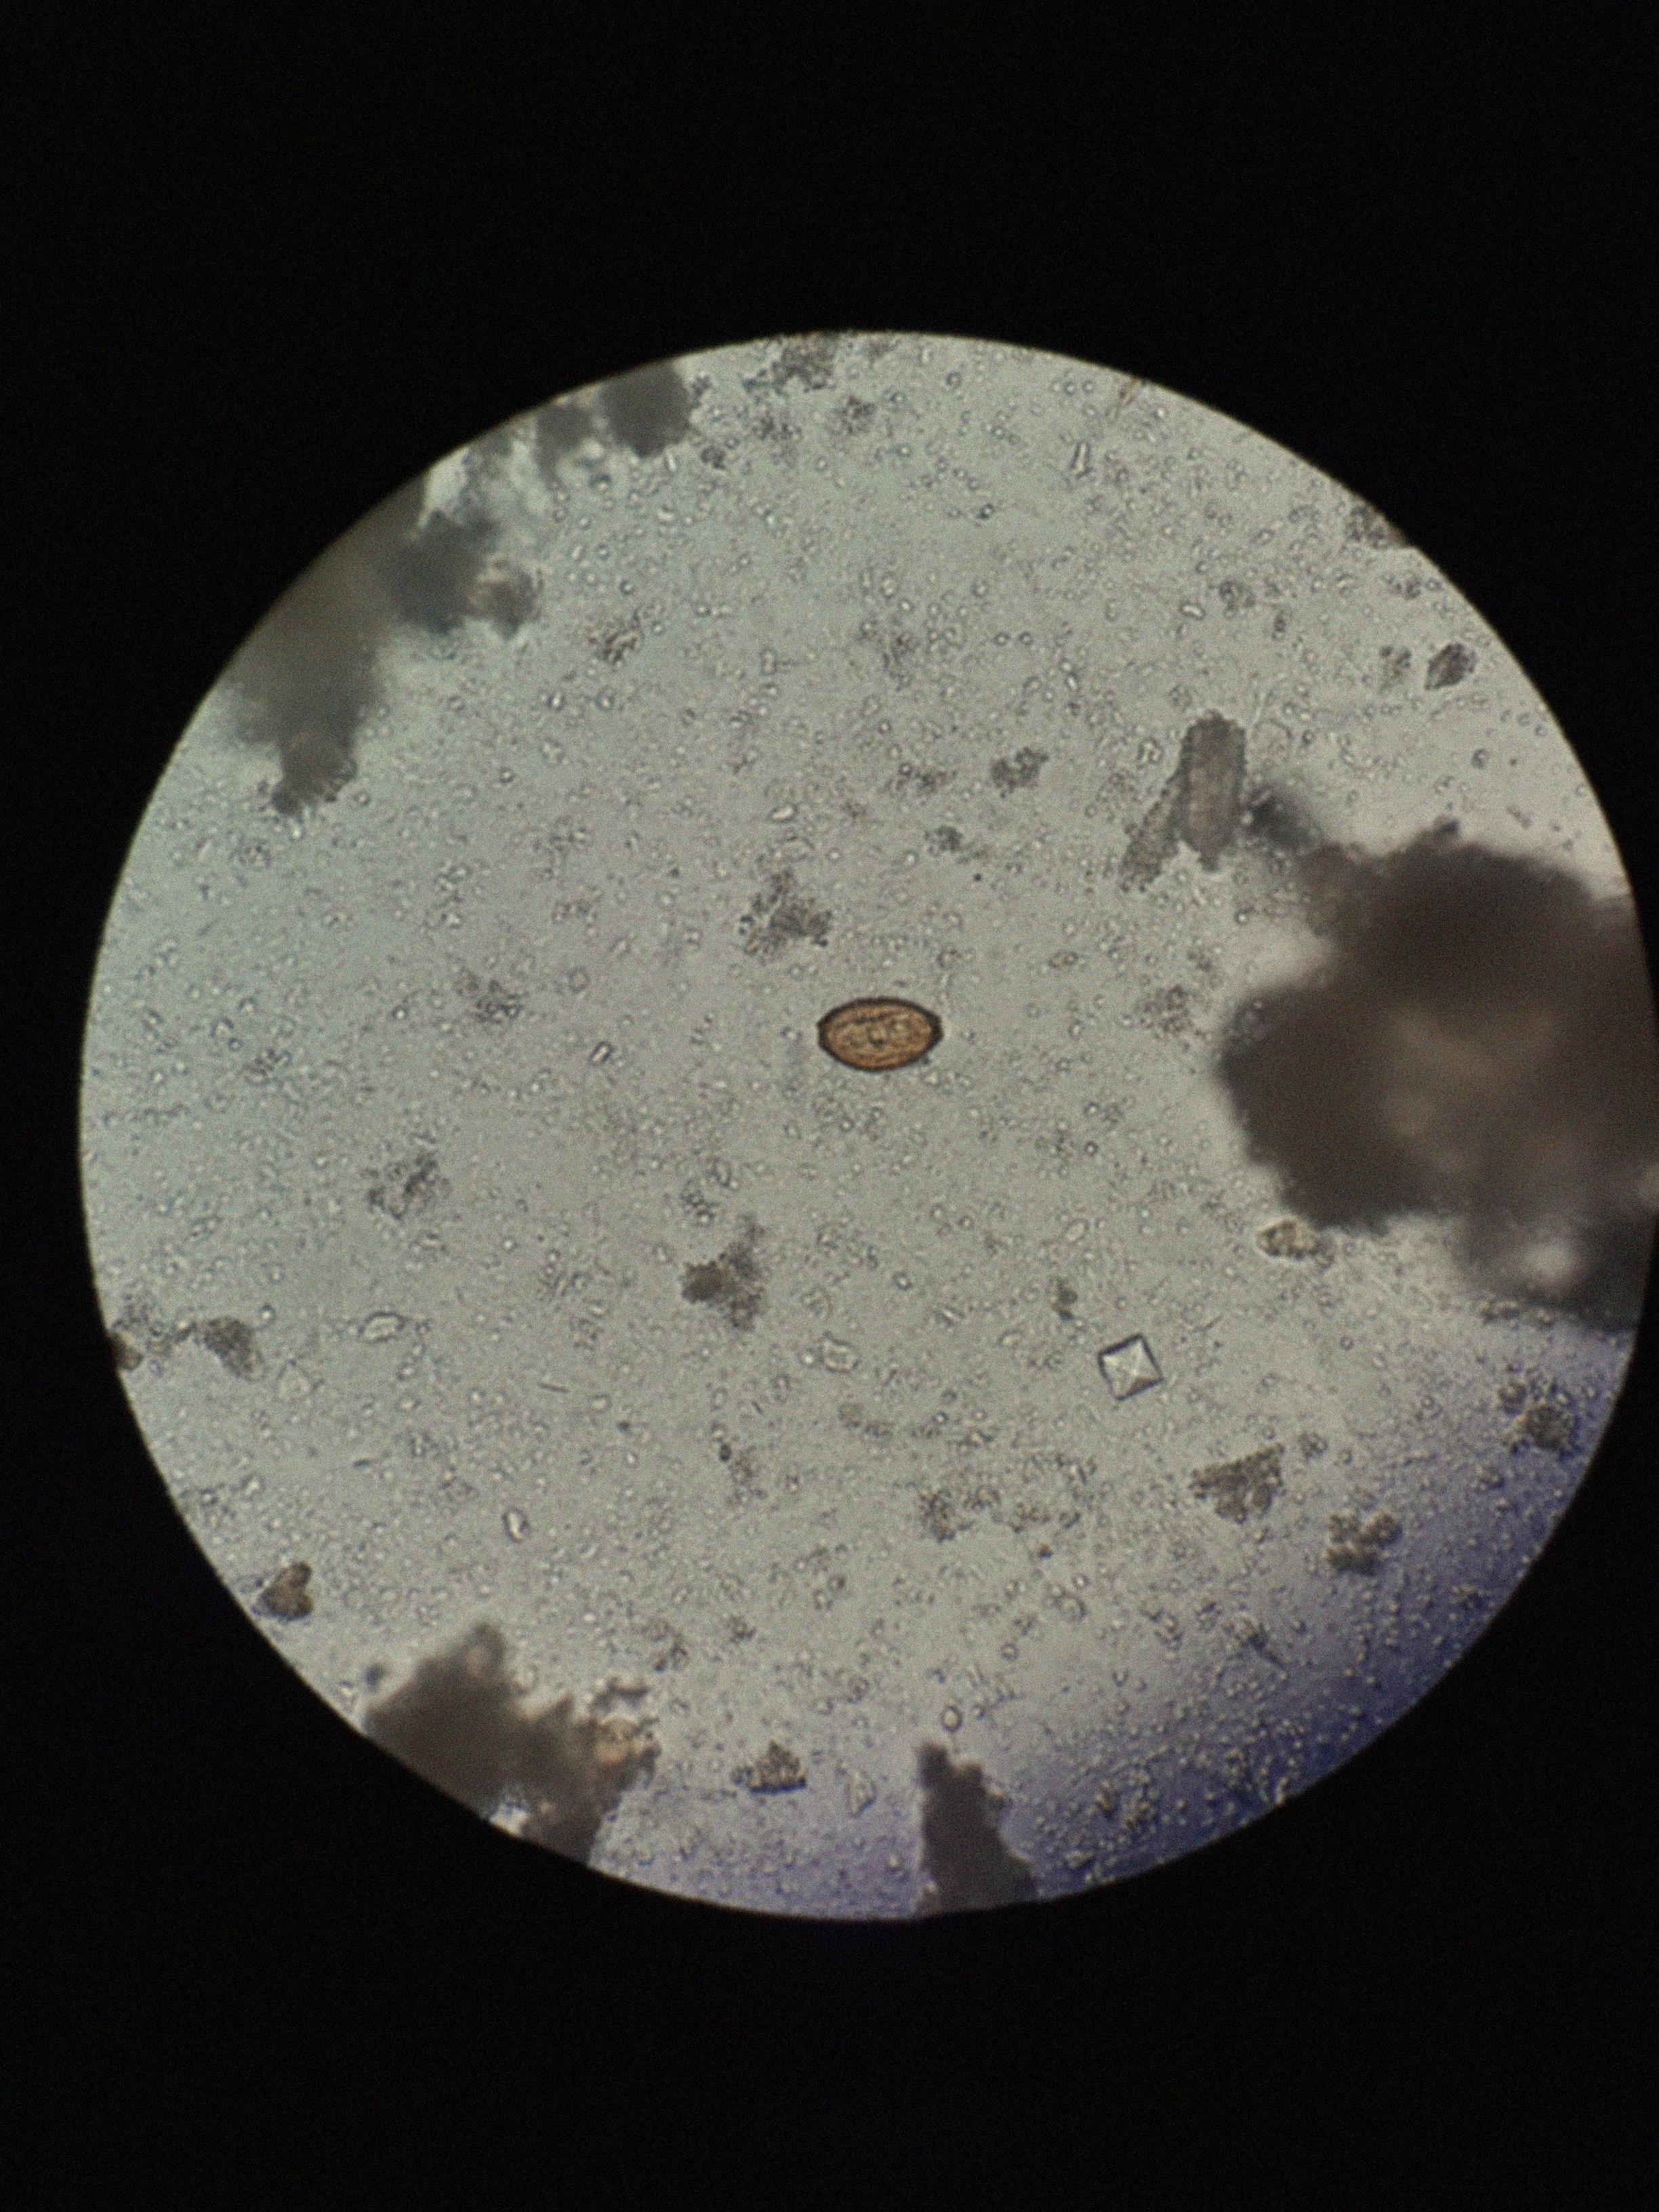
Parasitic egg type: Trichuris trichiura